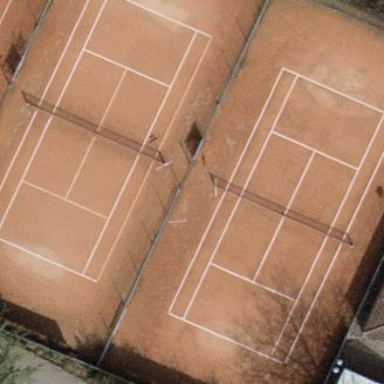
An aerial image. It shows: Tennis court on pitch.